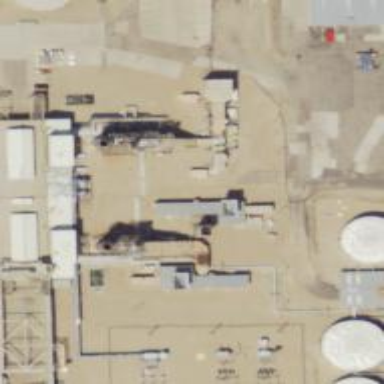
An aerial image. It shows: Gas turbine generator is in use.